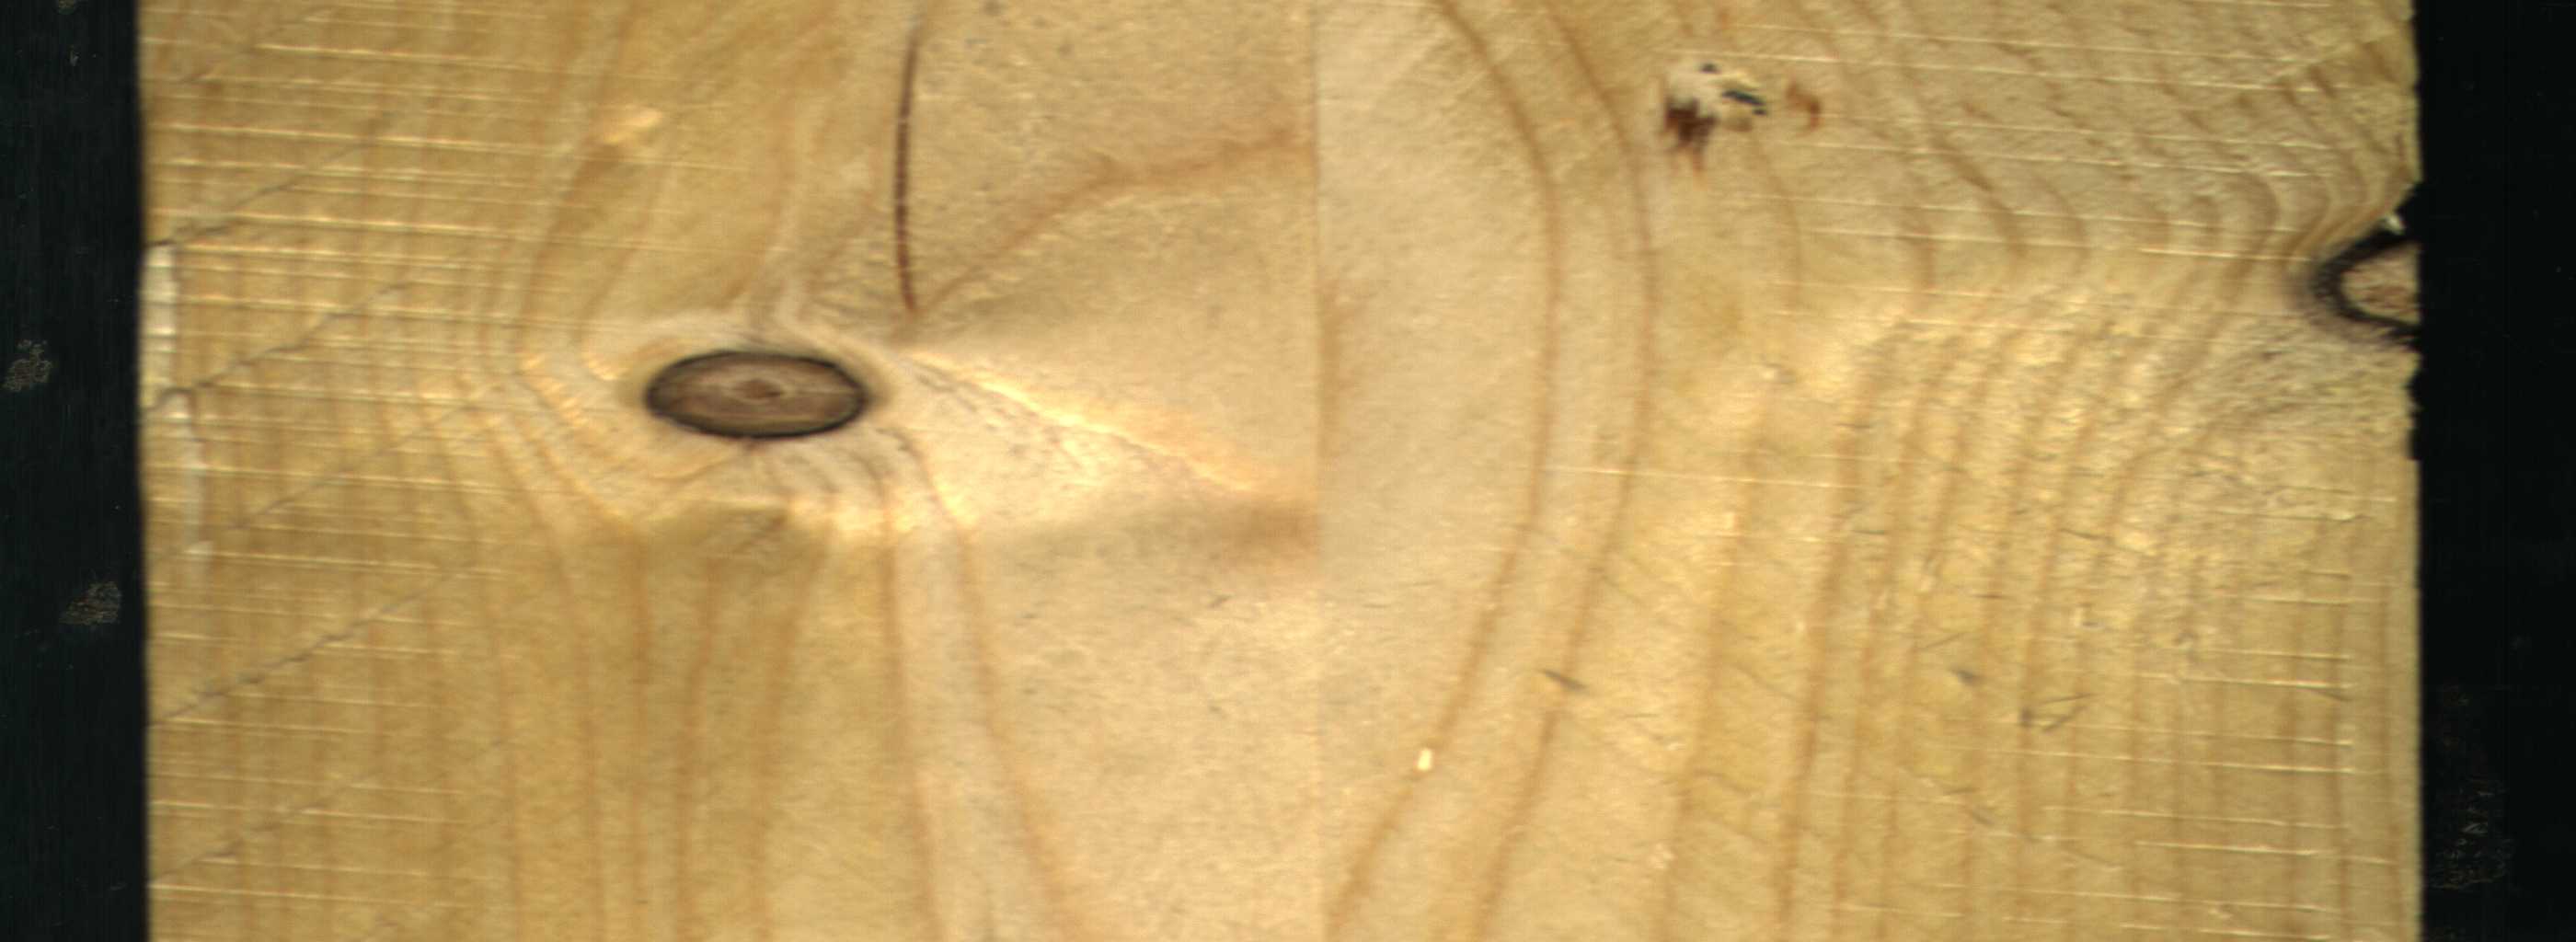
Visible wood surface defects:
resin
resin
resin
Dead_Knot
Dead_Knot